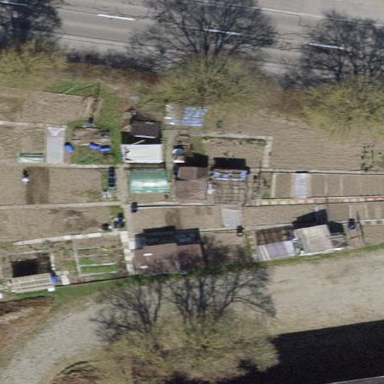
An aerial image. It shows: Area designated for allotments.